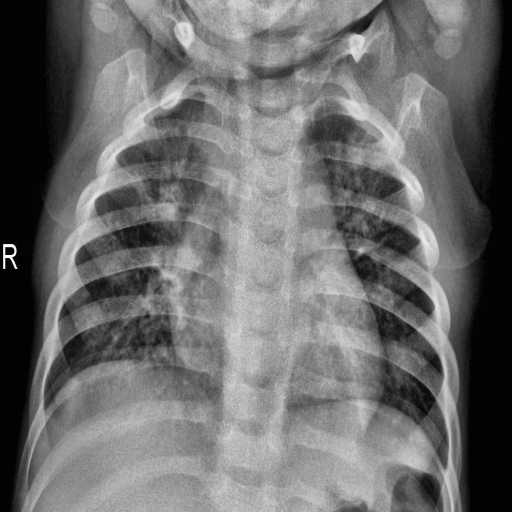
Finding: PNEUMONIA